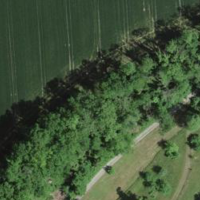
EUNIS habitat code: 25
Species observed at this site:
Dendrocoptes medius
Cyanistes caeruleus